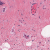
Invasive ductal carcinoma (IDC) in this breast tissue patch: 0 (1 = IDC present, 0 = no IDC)